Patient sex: F
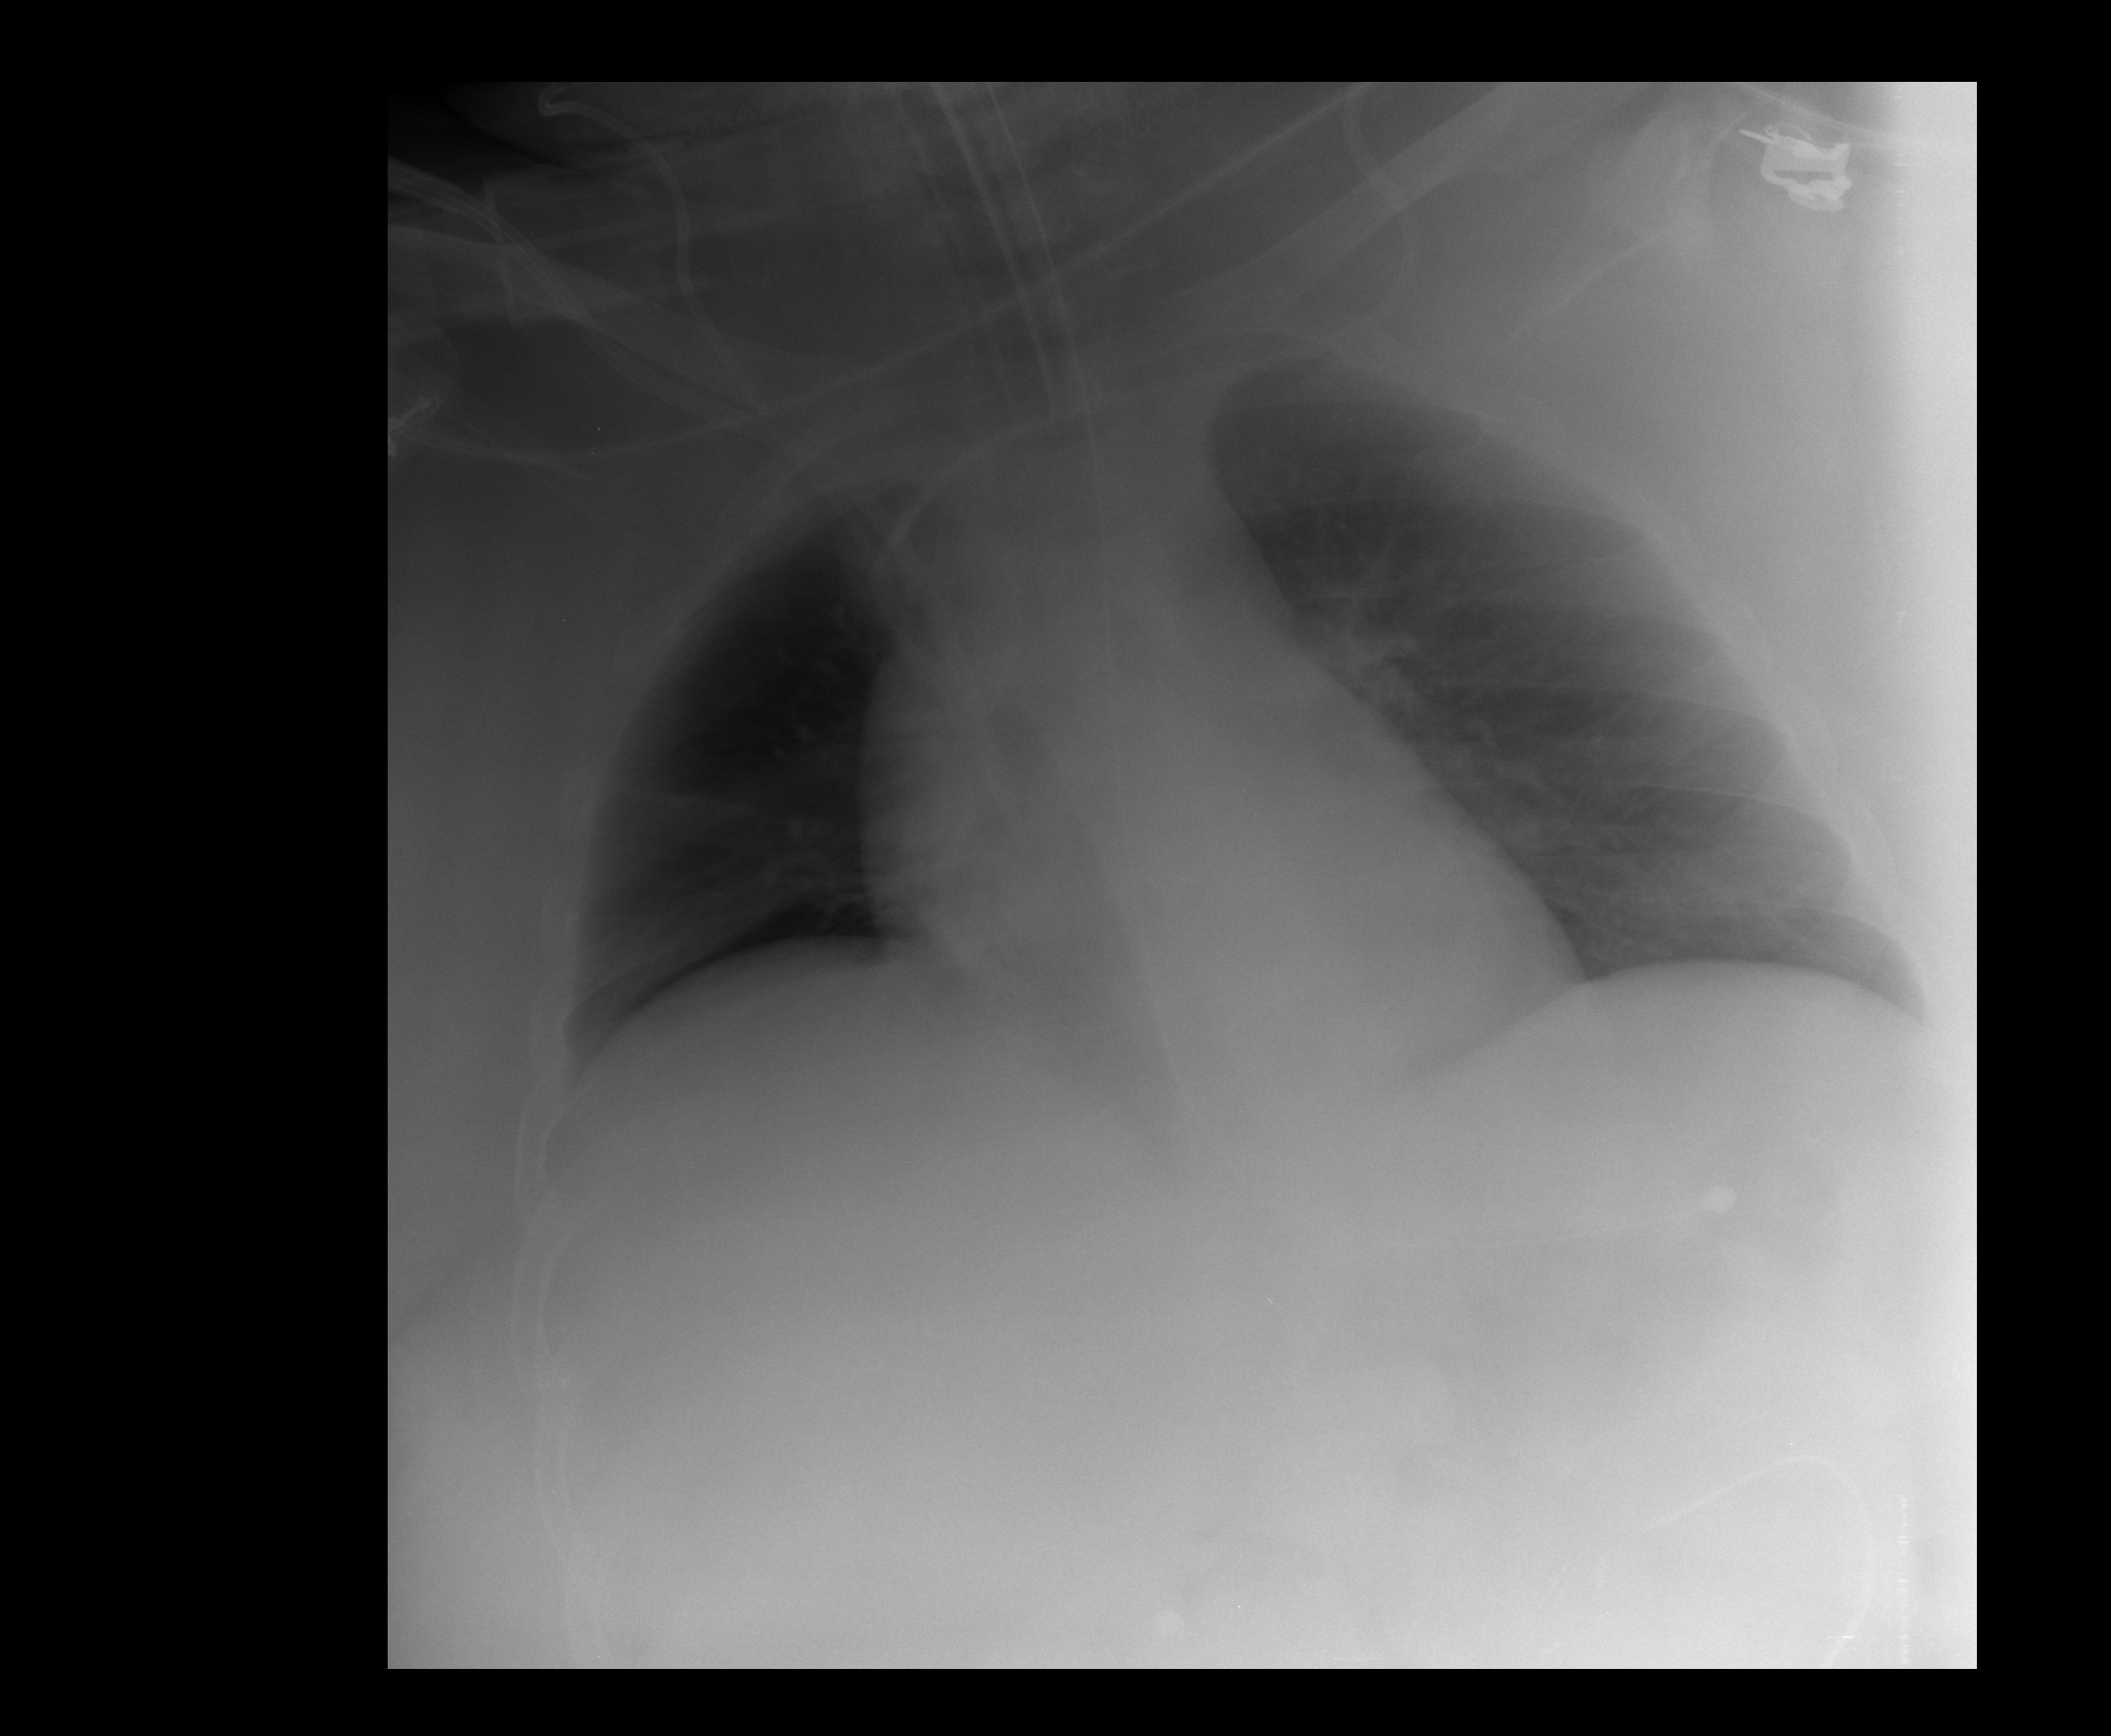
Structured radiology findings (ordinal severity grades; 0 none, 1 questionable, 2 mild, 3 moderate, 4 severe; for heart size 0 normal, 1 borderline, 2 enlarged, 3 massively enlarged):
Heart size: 0
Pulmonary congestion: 0
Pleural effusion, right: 0
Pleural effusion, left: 0
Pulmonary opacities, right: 0
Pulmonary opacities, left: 0
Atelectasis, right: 2
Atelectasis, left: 0